A time-domain waveform of one vibration snapshot from a rolling-element bearing is shown. Based on the visible evidence, which condition applies: normal, inner_race, outer_race, ball?
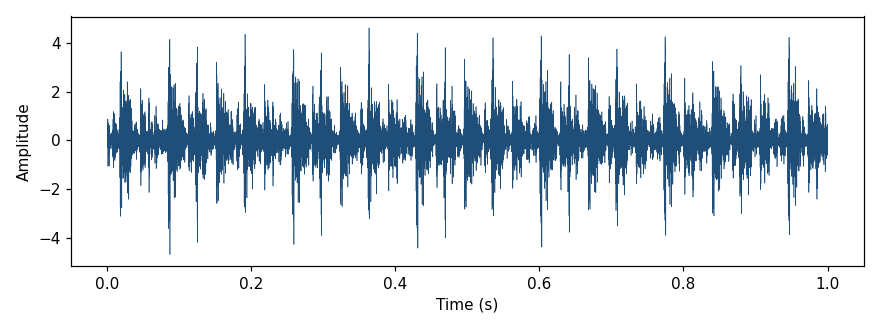
Answer: outer_race